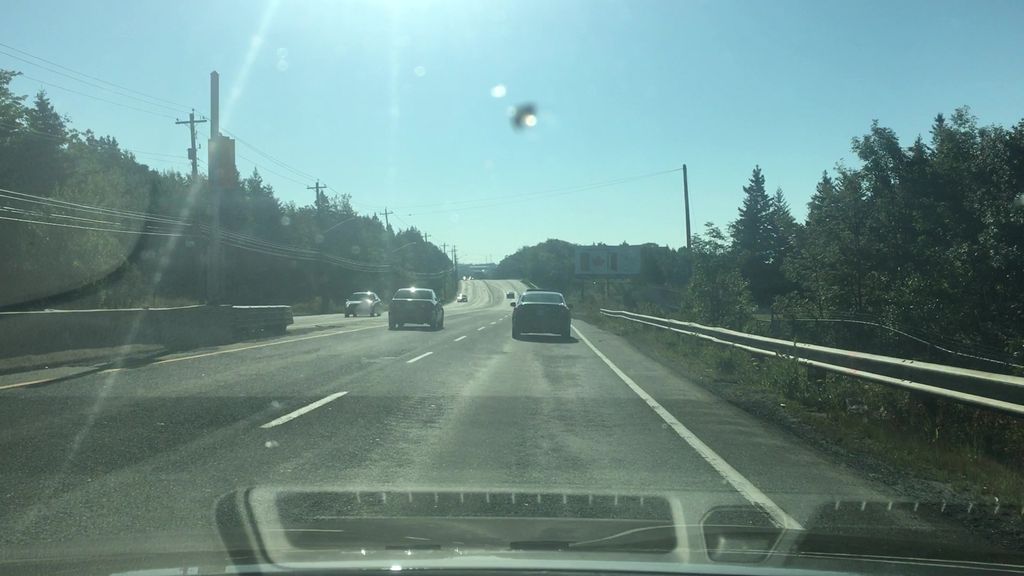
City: halifax